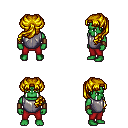
a pixel art fantasy rpg character, male body template, orc, green skin, steel chest armor, red pants, blonde princess hairstyle, leather bracers, four views (front, back, left, right), 2x2 character sprite sheet, small pixel art, hard edges, no anti-aliasing